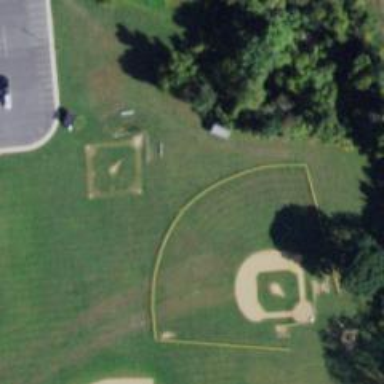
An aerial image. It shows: Baseball pitch for leisure and sports activities.